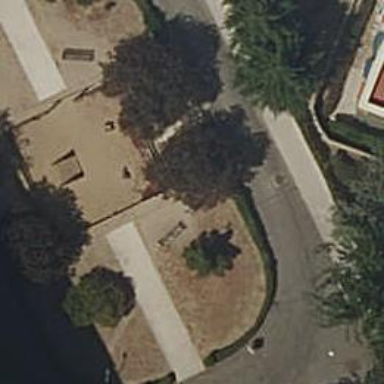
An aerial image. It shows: Playground area for leisure activities on the land.